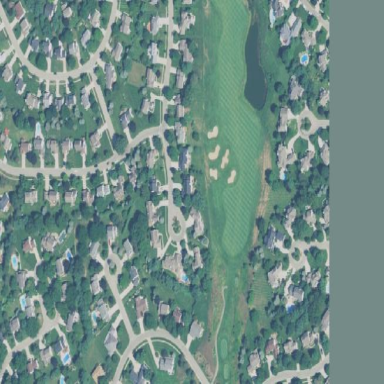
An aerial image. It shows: Area of rough grass used for golf.